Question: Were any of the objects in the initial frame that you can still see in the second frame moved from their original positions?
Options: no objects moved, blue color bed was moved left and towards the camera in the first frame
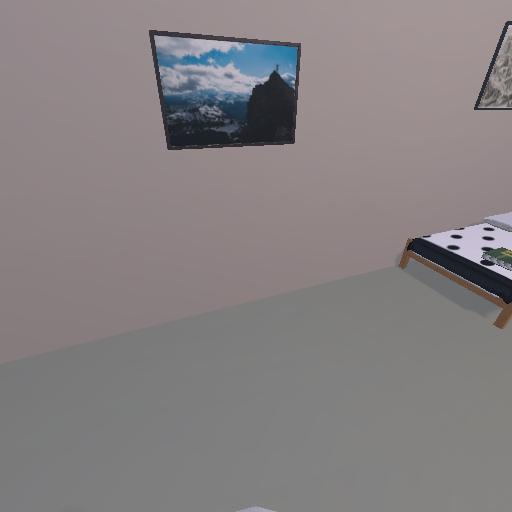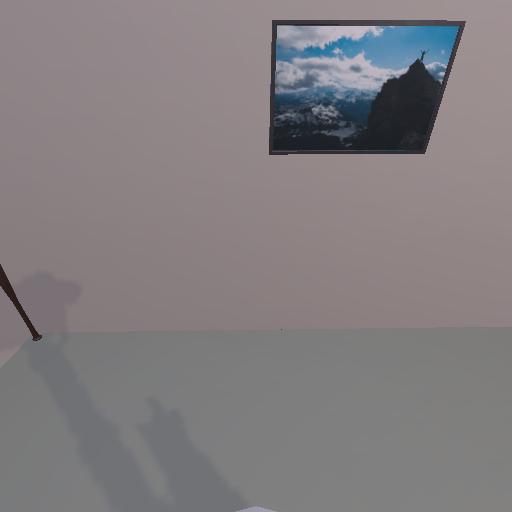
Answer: no objects moved